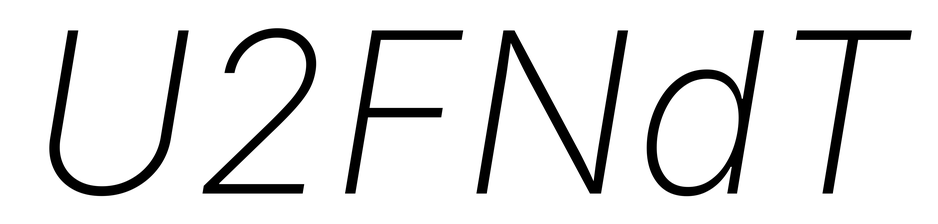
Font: Inter-Italic_ExtraLight_Italic